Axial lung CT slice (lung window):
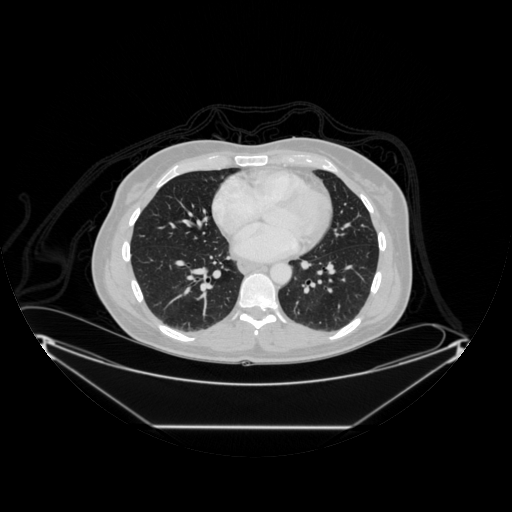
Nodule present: no